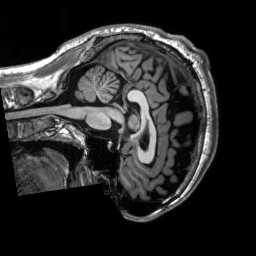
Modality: T1w
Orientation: sagittal
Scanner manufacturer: siemens
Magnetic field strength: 3 T
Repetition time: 2.3 s
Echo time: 0.00302 s